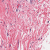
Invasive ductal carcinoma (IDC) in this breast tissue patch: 0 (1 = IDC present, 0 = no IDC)